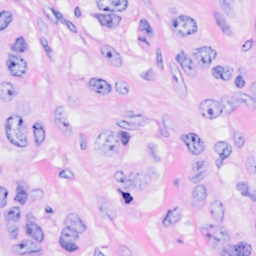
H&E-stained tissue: Breast